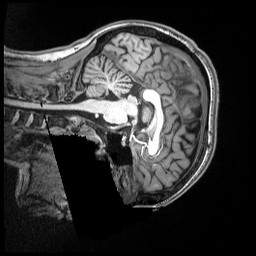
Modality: T1w
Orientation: sagittal
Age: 26
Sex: female